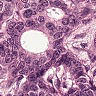
Metastatic tissue present: yes